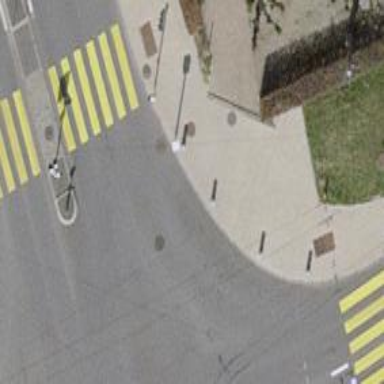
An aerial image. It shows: Bollard.